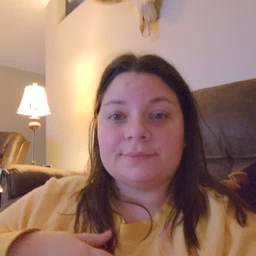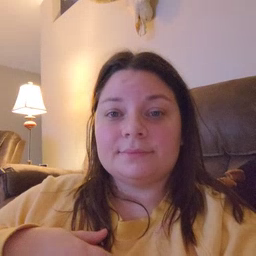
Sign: sleepy